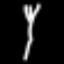
Label: fork